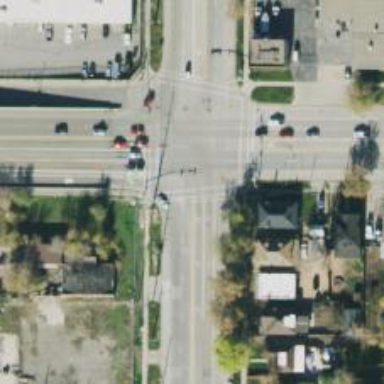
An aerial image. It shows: Crossing with marked lines on the road.